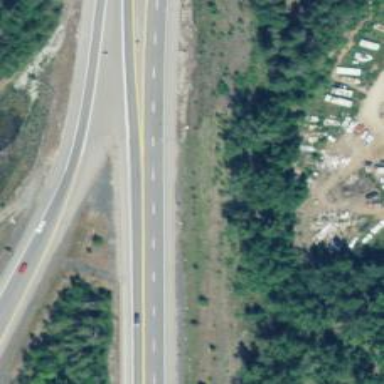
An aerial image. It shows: Trunk highway with expressway features.